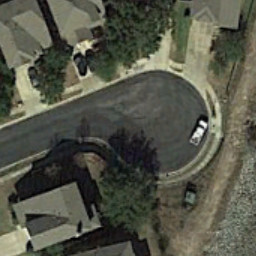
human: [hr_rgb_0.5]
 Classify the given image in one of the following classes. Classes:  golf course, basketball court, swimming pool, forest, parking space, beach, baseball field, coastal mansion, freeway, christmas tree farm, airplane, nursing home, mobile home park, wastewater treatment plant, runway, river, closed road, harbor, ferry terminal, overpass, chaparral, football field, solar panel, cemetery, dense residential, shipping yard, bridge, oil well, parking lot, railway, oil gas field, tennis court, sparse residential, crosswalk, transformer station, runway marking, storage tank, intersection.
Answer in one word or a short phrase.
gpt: closed road